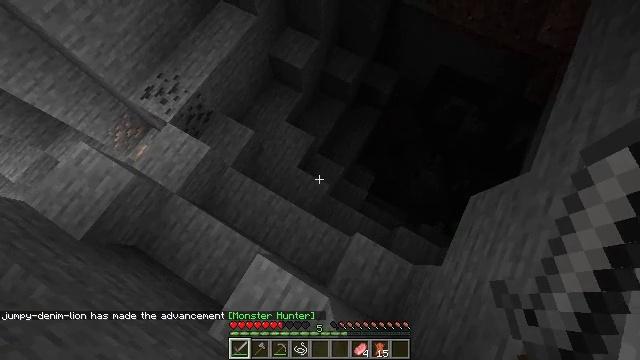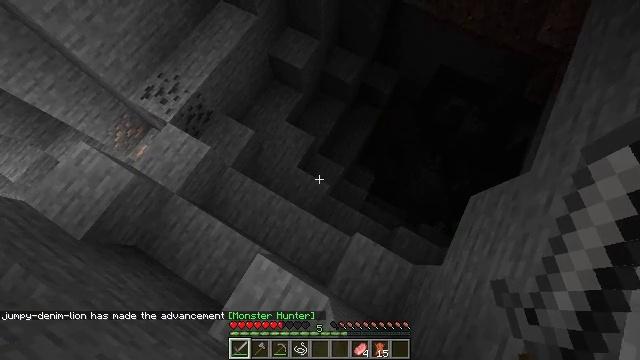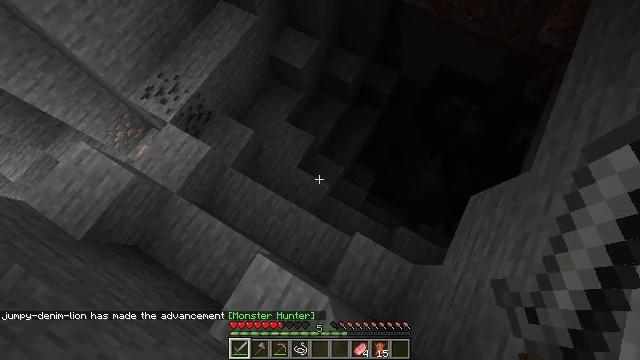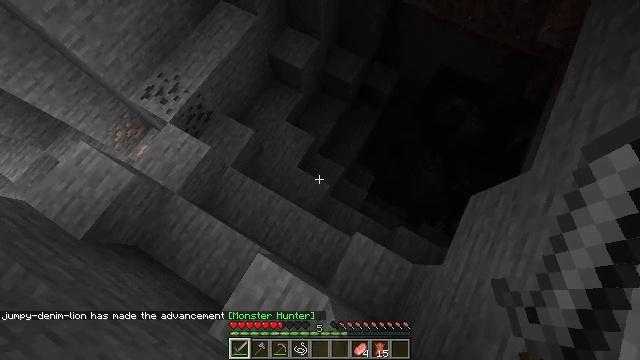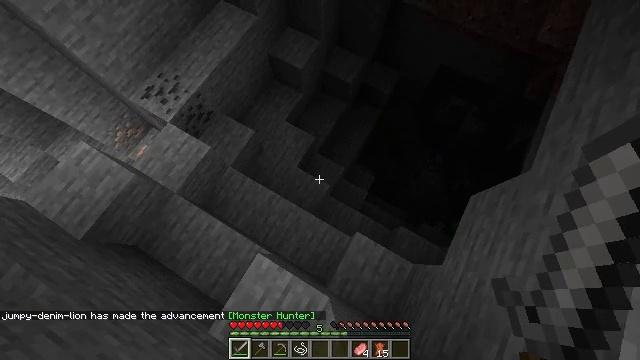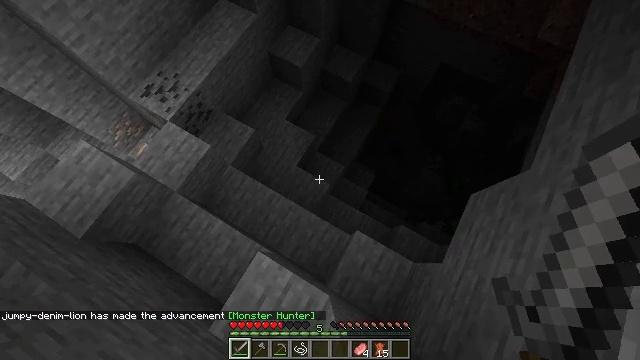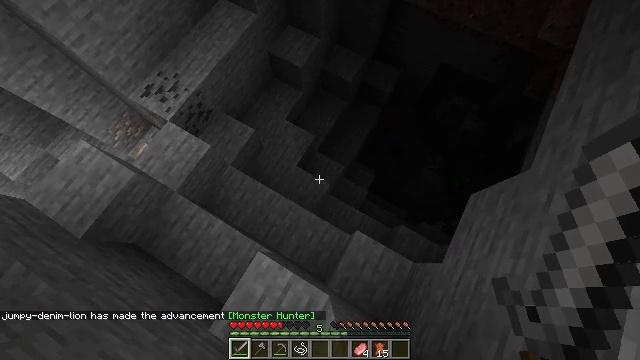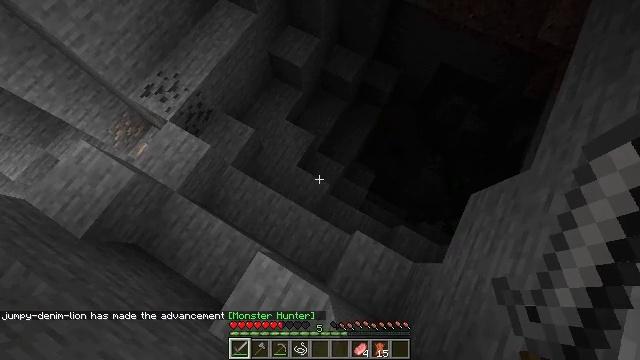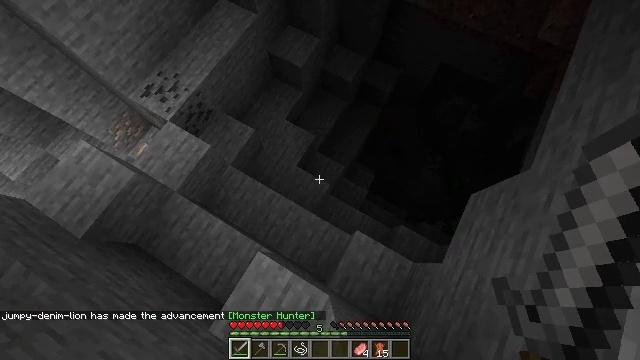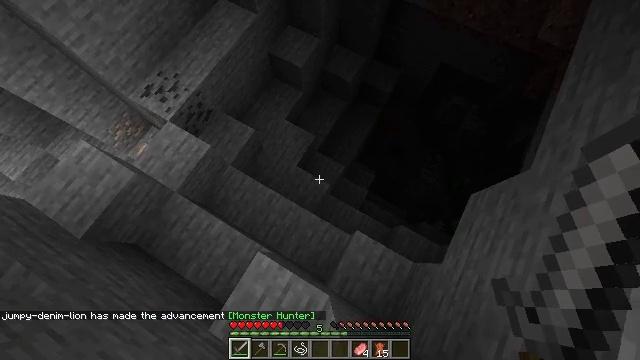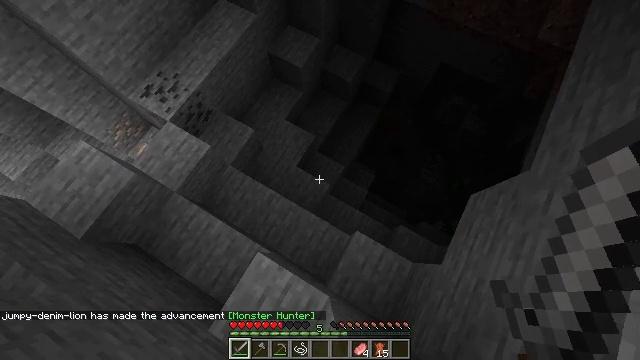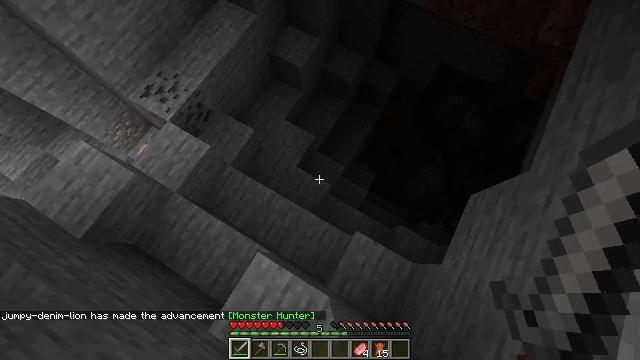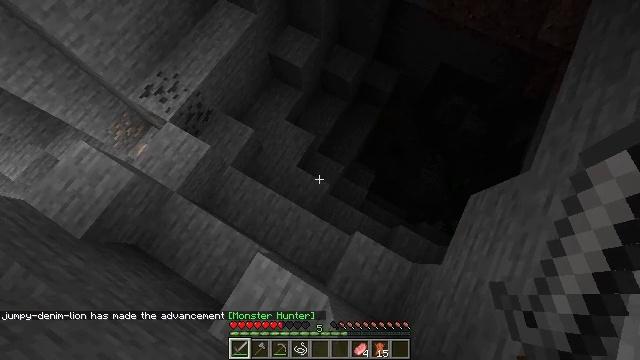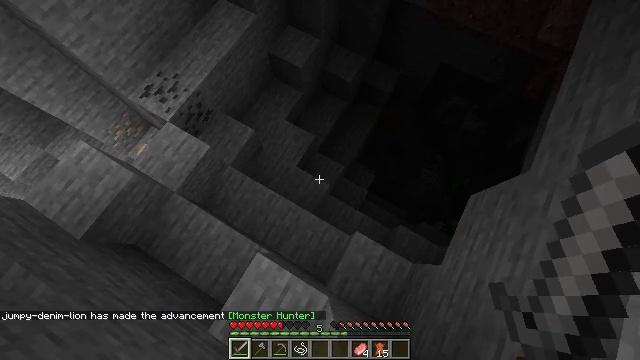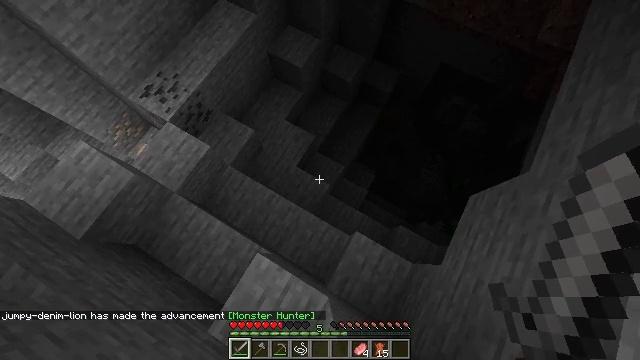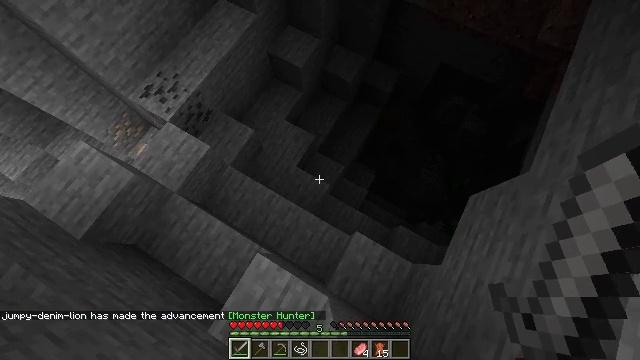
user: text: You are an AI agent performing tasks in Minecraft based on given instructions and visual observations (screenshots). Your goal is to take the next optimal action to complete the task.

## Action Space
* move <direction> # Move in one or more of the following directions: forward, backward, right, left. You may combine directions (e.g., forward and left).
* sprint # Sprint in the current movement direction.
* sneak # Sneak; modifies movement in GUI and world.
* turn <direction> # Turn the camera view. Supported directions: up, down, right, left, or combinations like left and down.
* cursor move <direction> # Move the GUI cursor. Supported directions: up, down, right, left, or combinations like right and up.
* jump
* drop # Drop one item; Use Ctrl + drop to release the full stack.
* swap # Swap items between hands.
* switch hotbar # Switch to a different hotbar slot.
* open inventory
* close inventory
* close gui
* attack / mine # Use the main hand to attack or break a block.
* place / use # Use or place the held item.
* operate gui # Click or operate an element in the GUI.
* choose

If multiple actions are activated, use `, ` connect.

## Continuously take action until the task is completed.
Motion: motion action
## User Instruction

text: Attack the crafting table to break it.
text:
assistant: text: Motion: sneak
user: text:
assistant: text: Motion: sneak
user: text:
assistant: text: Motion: sneak
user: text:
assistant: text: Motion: sneak
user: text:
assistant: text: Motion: sneak
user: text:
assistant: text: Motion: sneak
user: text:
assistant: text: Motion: sneak
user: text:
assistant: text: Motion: sneak
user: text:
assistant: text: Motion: move forward, sneak
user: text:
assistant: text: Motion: move forward, sneak
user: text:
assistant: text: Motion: move forward, sneak
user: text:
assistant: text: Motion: move forward, sneak
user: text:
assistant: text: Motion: move forward, sneak
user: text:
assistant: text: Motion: move forward, sneak
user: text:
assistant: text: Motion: move forward, sneak
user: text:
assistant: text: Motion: move forward, sneak
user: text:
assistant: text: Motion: sneak
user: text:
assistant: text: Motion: sneak
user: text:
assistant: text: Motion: sneak
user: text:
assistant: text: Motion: sneak
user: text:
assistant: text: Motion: sneak
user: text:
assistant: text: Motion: sneak
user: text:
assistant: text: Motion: sneak
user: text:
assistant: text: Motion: move back, sneak
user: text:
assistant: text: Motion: move back, sneak
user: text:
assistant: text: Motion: move back, sneak
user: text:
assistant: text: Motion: move back, sneak
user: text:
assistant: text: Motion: move back, sneak, turn left
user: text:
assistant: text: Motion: move back, sneak
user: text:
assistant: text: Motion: move back, sneak